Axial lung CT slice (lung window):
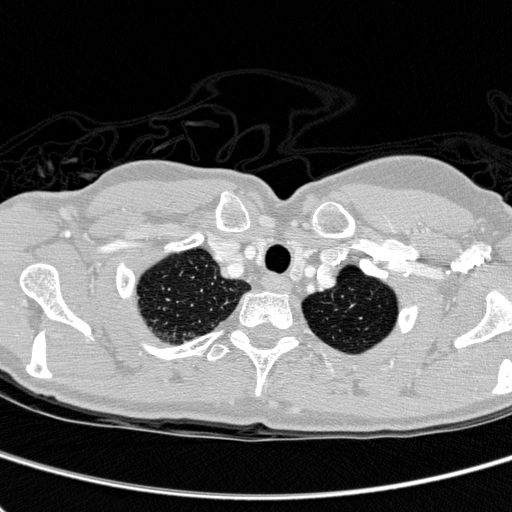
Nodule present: no